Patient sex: M
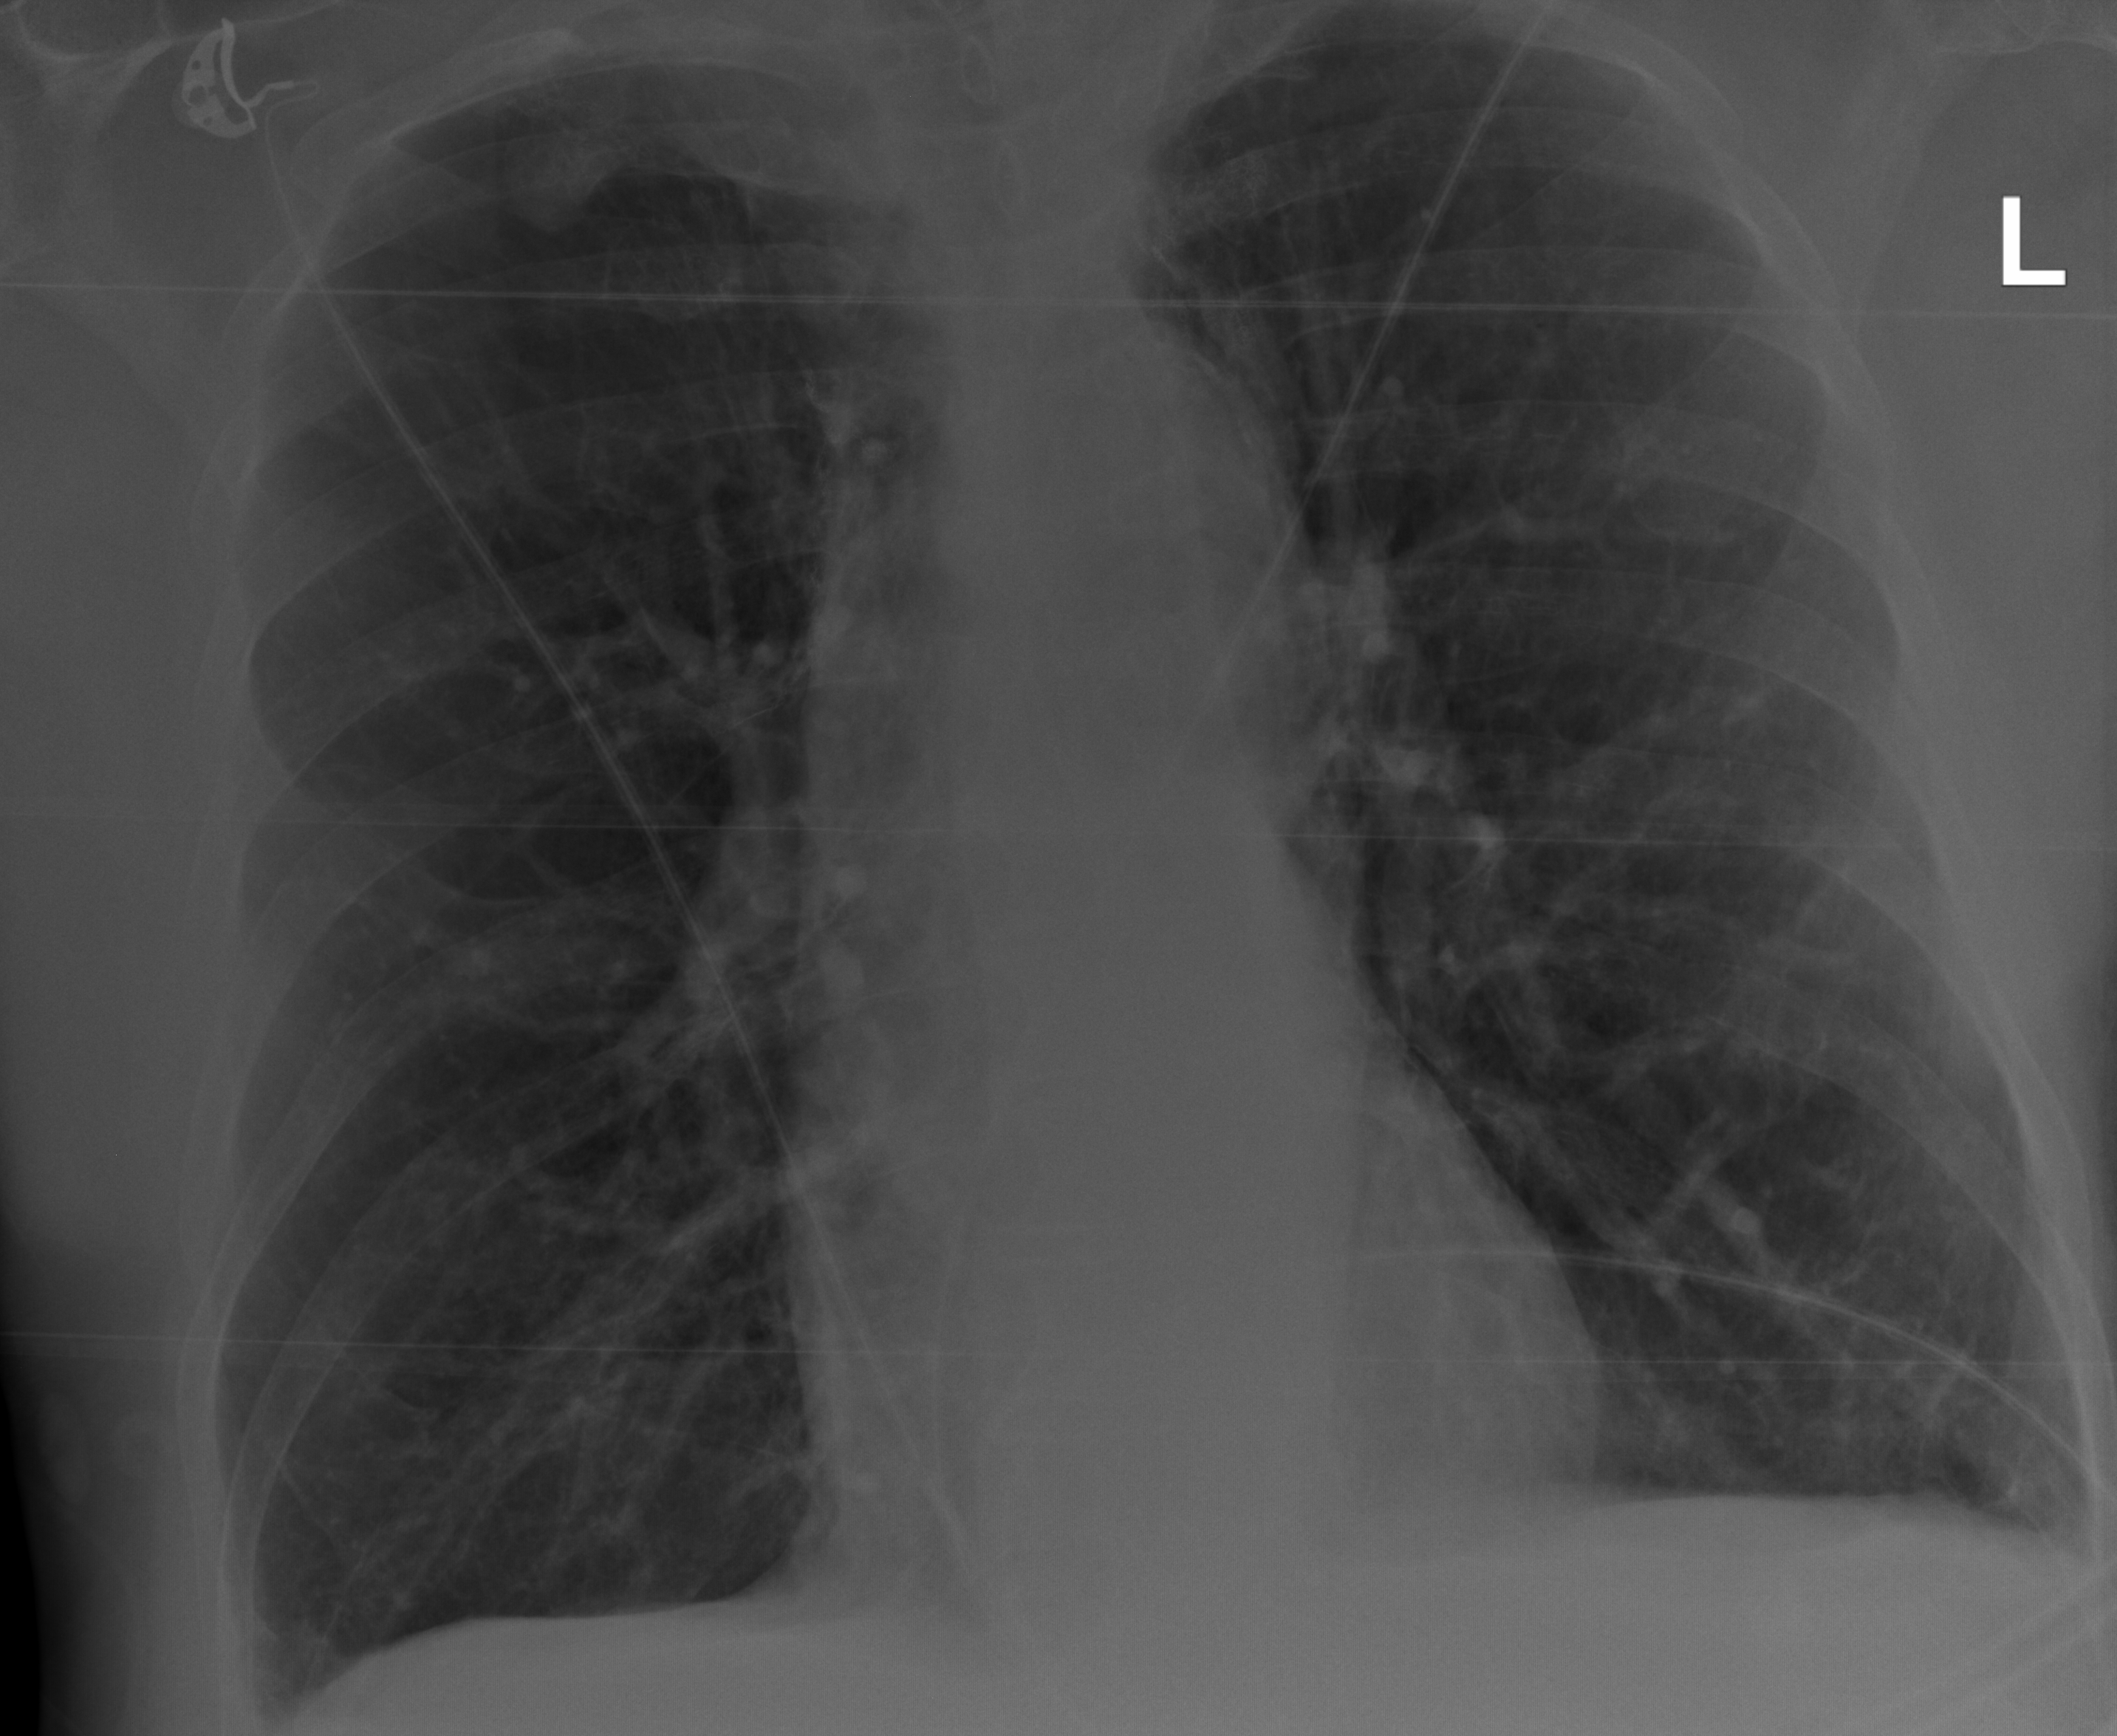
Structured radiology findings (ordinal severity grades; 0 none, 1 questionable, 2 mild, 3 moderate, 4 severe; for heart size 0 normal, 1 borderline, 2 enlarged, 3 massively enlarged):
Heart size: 0
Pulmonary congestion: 0
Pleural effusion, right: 0
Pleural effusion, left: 0
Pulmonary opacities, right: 2
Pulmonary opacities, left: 2
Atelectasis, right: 2
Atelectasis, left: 2